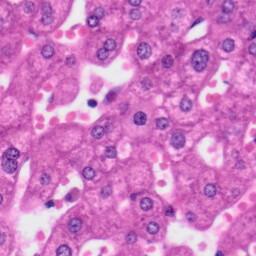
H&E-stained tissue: Liver